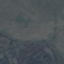
Label: HerbaceousVegetation